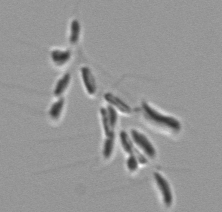
Label: Dinobryon